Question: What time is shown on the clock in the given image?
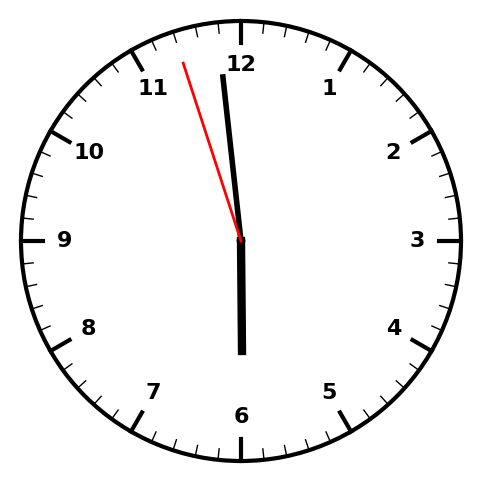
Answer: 05:58:57